Field crop: maize
Growth stage: 1
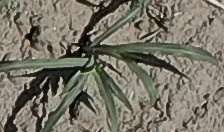
Species: sorghum